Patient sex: M
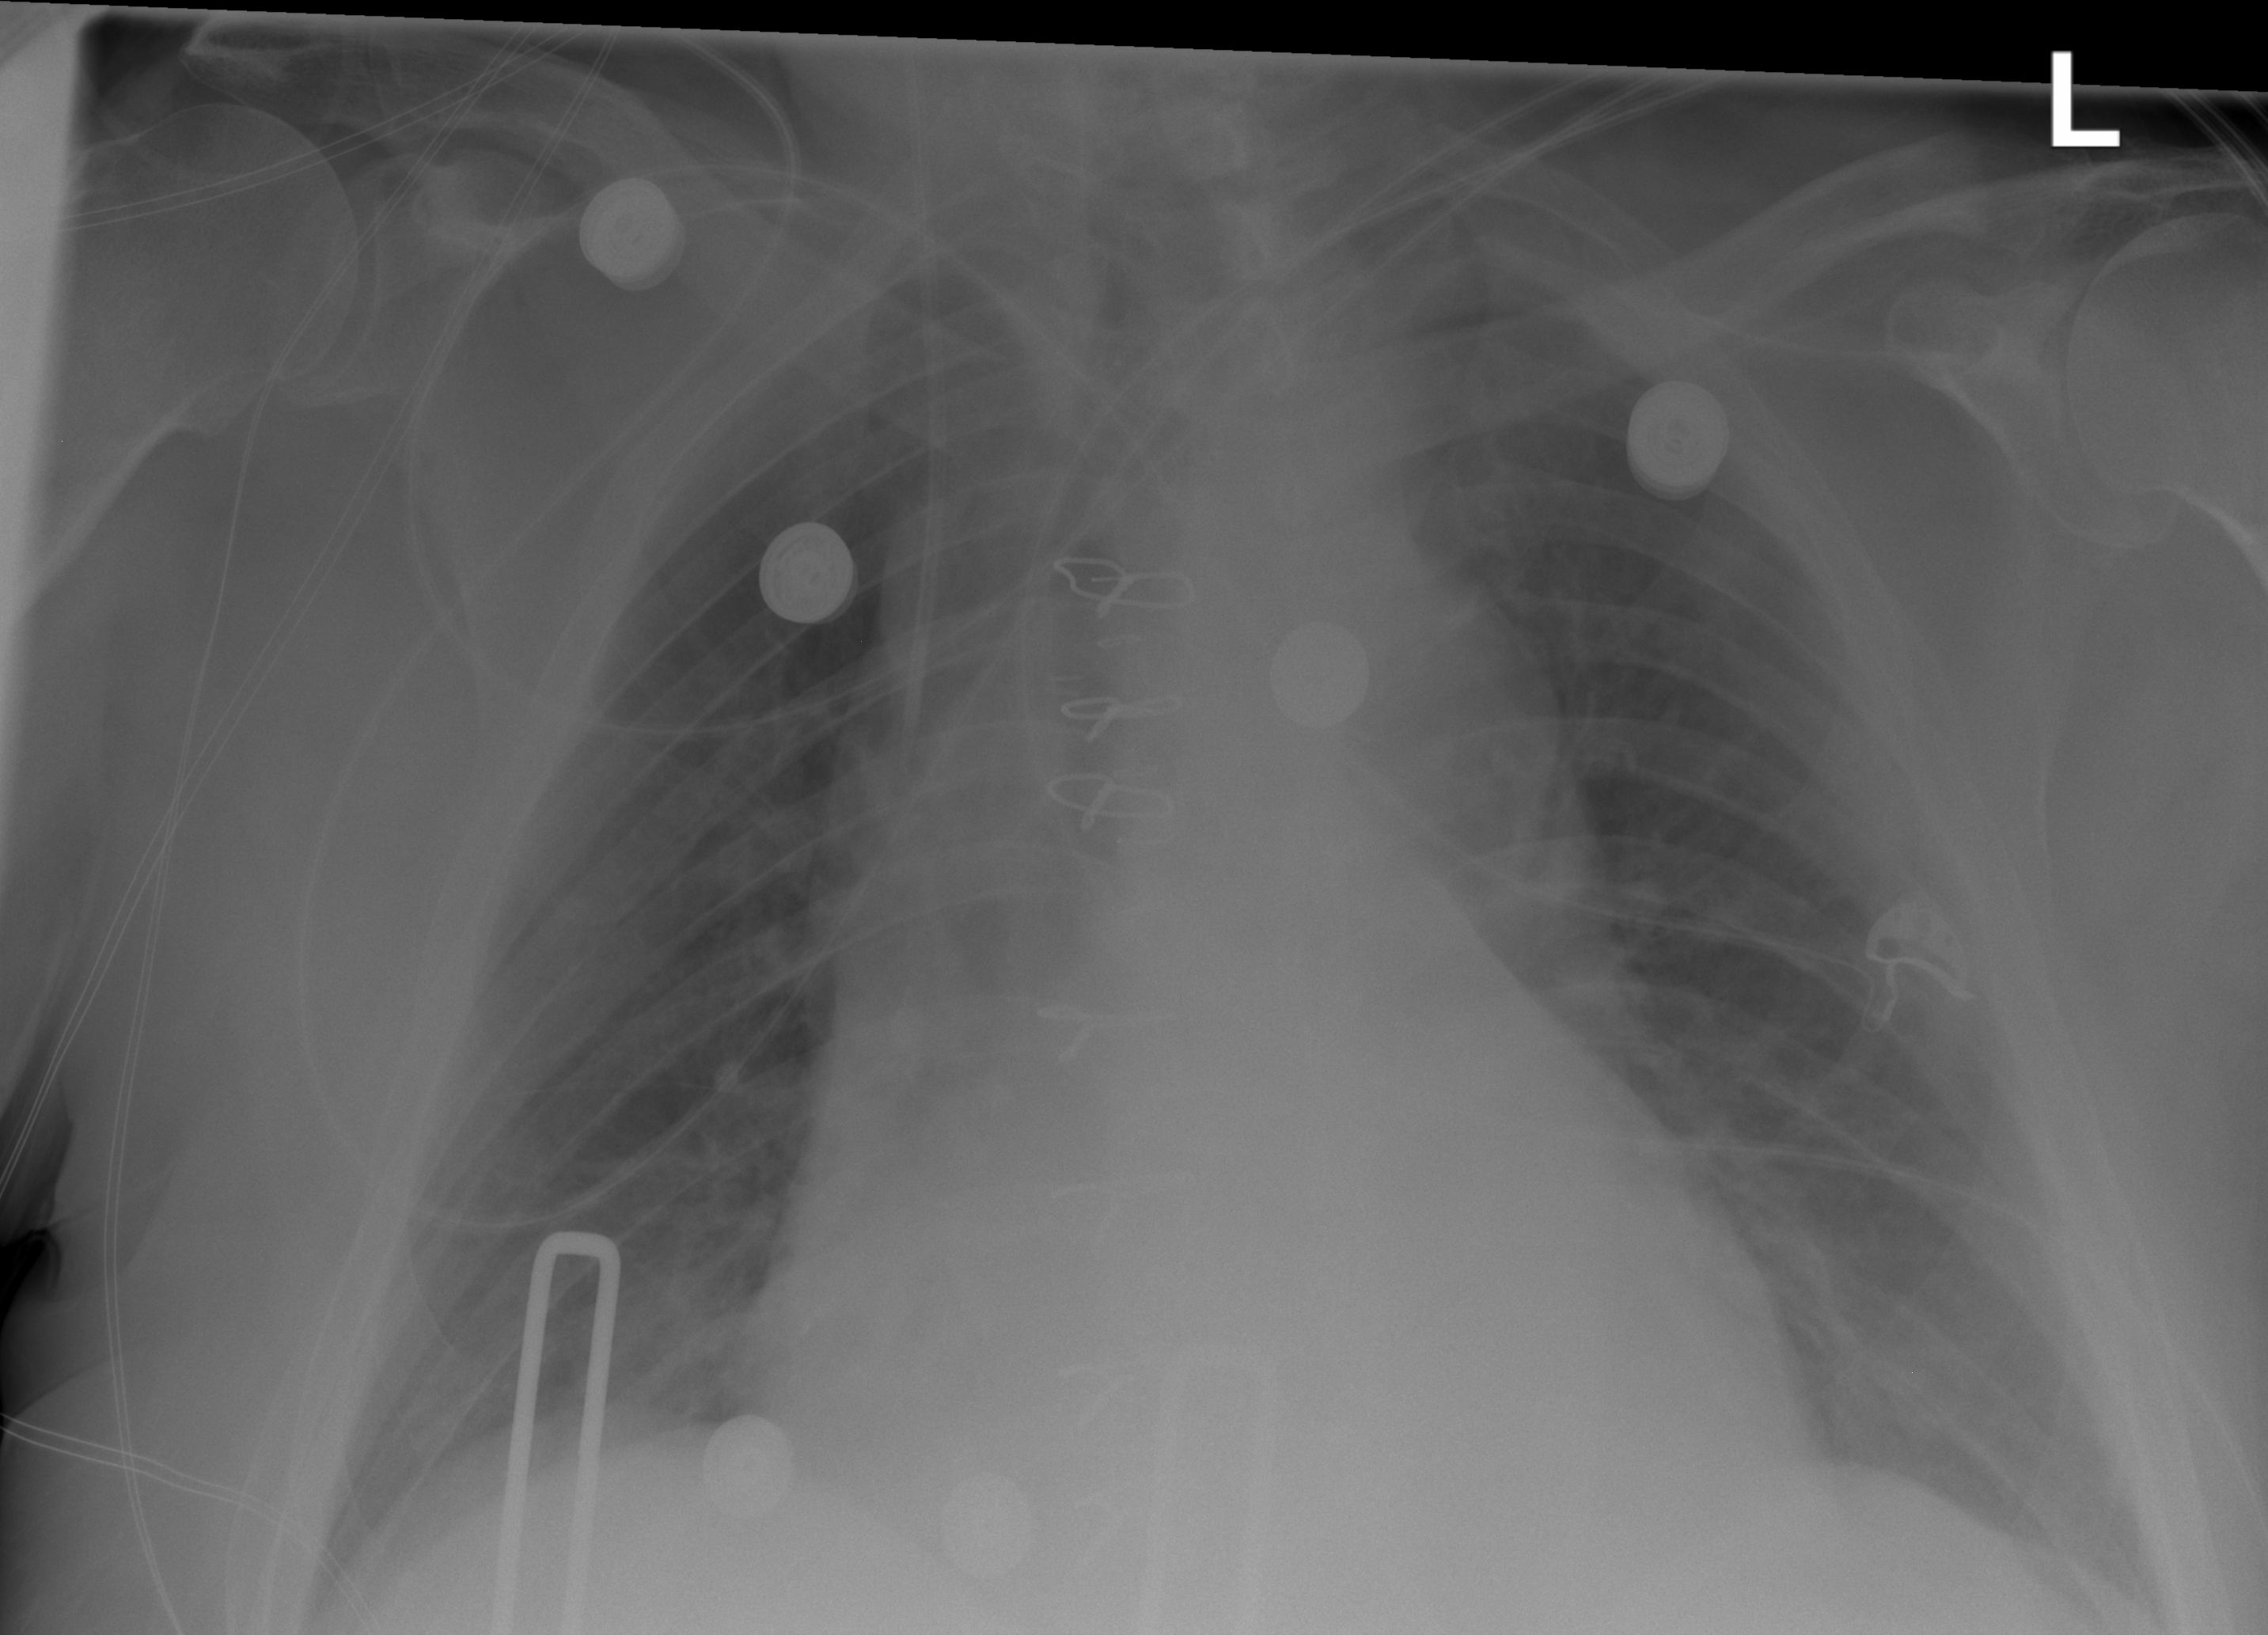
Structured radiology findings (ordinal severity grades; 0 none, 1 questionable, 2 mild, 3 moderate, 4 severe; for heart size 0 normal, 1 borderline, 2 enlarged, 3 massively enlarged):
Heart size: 0
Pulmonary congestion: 0
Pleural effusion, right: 0
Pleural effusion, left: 0
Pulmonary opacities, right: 0
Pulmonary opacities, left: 0
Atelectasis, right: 0
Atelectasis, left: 2